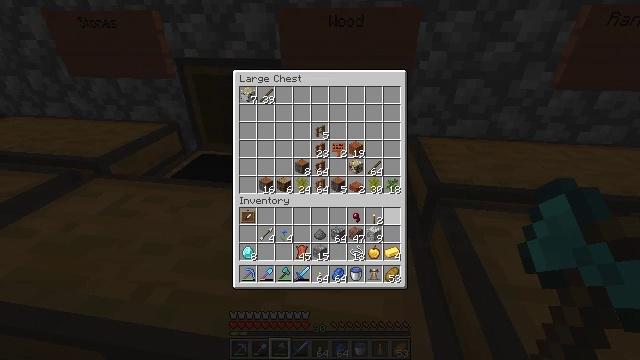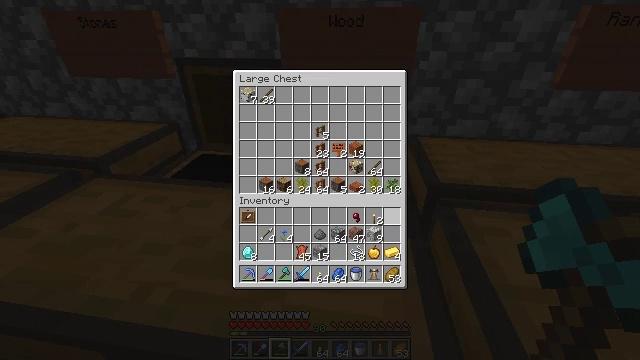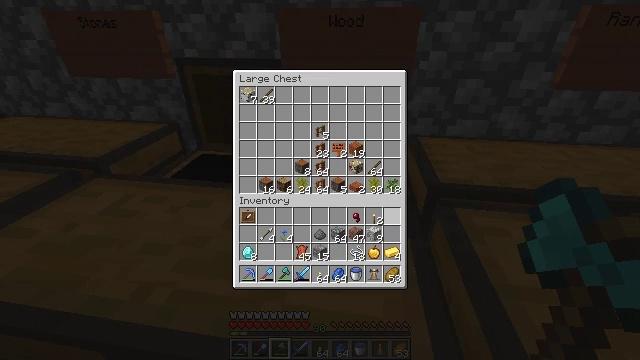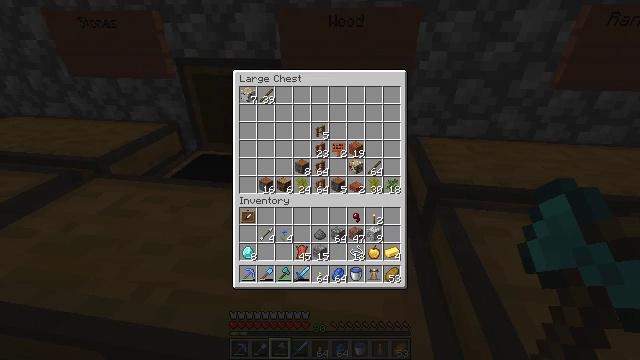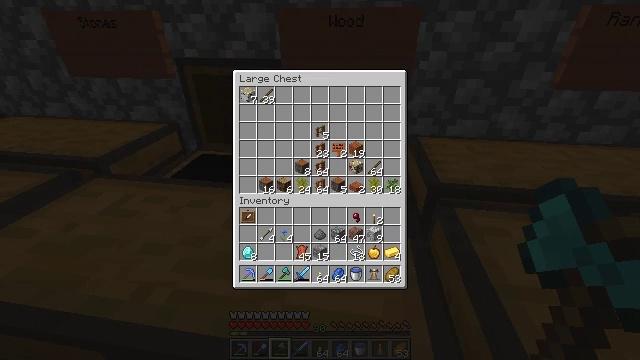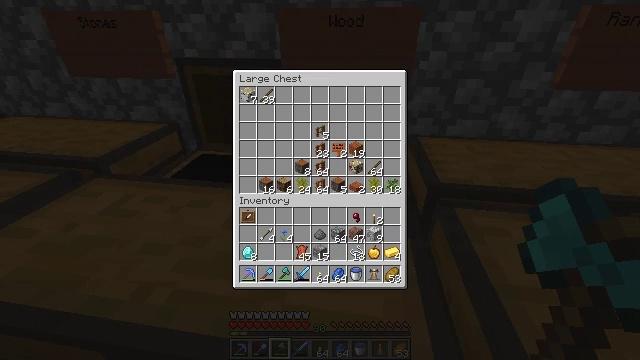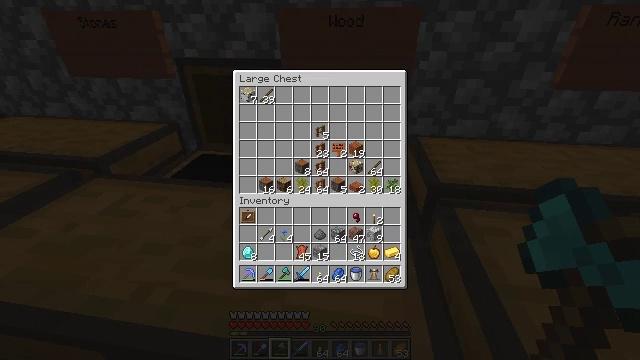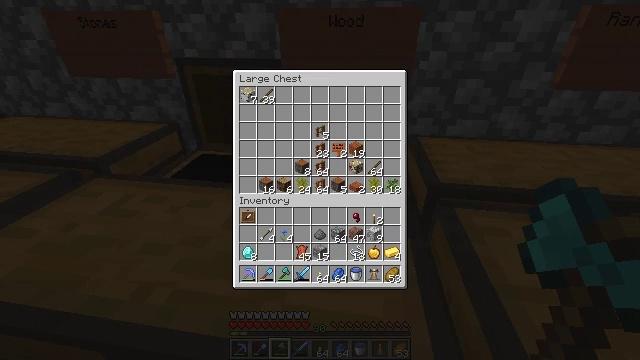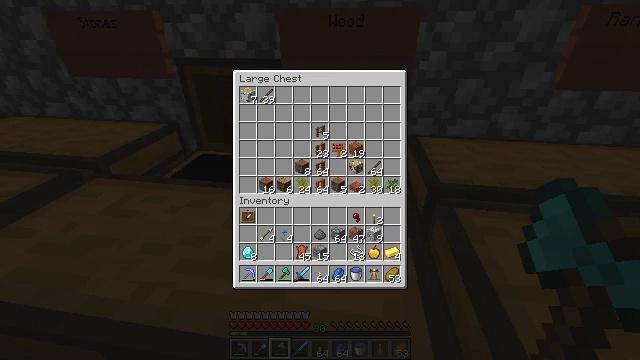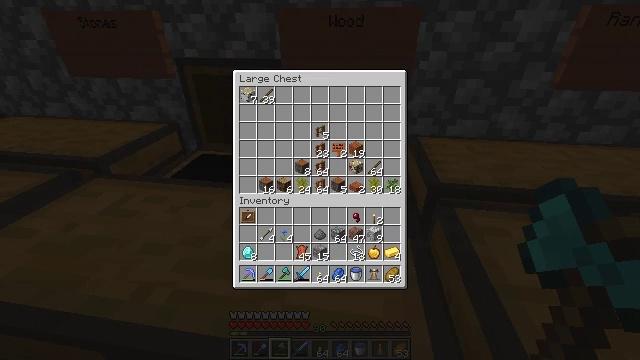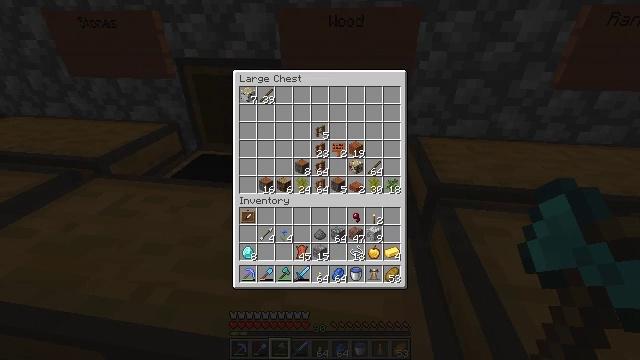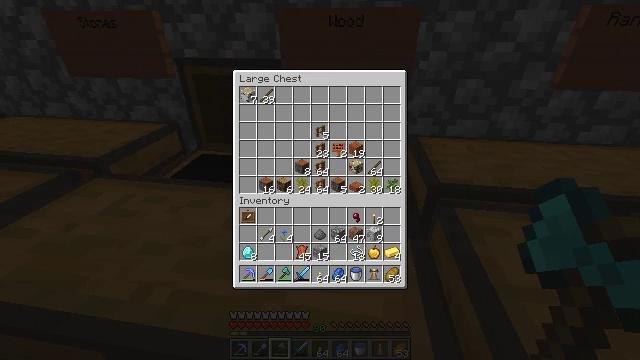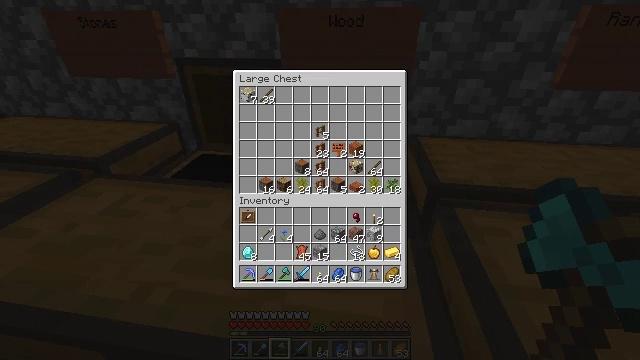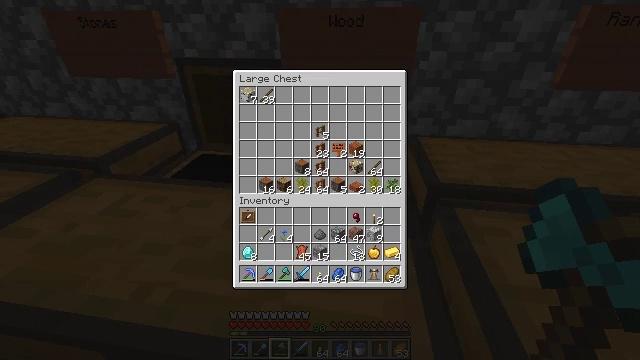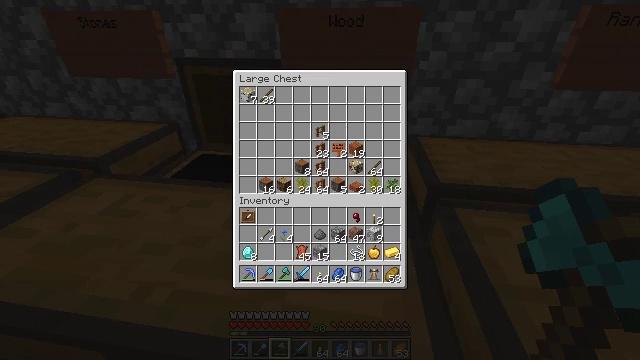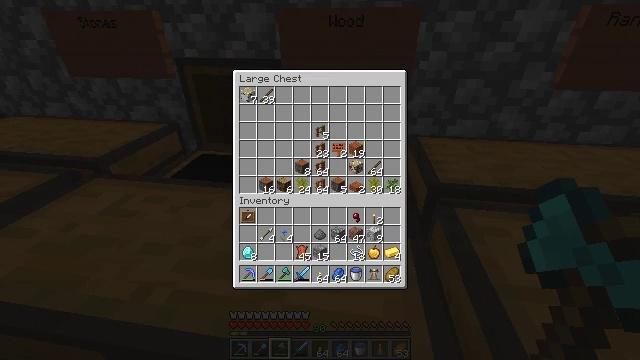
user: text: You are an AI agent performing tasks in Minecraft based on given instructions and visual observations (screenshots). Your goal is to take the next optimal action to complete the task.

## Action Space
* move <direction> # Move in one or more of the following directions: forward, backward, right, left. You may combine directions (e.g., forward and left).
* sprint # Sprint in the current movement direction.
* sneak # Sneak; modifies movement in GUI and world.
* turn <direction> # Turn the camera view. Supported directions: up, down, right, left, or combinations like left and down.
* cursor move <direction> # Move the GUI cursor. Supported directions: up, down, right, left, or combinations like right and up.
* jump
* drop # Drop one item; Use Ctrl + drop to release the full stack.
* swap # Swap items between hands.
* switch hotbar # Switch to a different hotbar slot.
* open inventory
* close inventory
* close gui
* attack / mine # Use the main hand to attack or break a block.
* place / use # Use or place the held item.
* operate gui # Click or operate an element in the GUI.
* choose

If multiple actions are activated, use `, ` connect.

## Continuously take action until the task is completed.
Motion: motion action
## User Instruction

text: Use the crafting table to craft a diamond hoe.
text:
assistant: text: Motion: no_op
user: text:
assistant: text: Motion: no_op
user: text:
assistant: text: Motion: cursor move right
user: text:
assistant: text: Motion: no_op
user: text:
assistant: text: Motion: no_op
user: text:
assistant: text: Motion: no_op
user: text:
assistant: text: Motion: no_op
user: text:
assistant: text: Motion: no_op
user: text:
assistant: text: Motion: no_op
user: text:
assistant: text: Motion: no_op
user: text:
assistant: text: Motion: no_op
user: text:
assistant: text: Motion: no_op
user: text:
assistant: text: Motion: no_op
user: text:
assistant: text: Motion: no_op
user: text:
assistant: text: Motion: no_op
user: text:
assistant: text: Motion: no_op
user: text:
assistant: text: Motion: no_op
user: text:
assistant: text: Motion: no_op
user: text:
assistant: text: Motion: no_op
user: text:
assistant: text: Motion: no_op
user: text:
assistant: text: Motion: no_op
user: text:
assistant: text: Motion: no_op
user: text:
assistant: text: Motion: no_op
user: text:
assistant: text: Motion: no_op
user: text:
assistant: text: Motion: no_op
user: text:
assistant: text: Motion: no_op
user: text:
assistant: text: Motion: no_op
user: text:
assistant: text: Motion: no_op
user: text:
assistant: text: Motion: no_op
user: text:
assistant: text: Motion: no_op